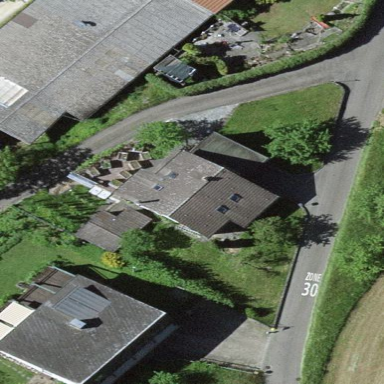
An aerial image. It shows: Simple and straightforward house.